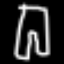
Label: pants